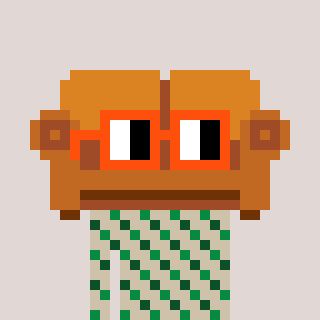
a pixel art character with square orange glasses, a couch-shaped head and a bege-colored body on a warm background